Interaction volume radius: 10 \u00c5
Interaction volume height: 15 \u00c5
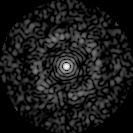
Disorder parameter: 0.8057